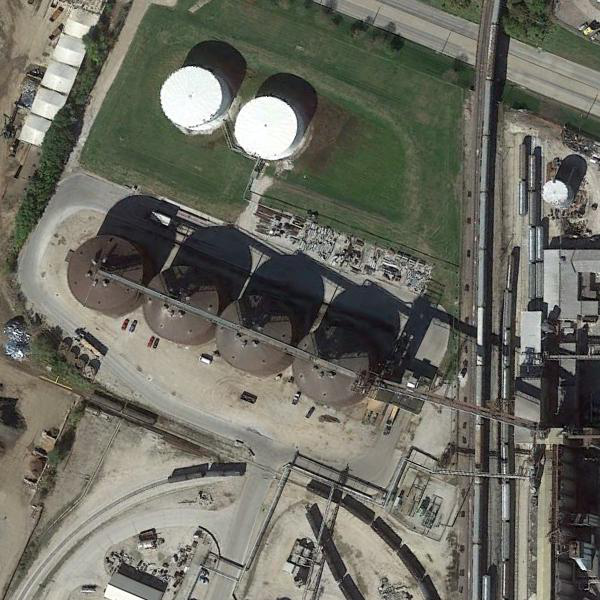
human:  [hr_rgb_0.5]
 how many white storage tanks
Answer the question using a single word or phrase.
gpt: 2